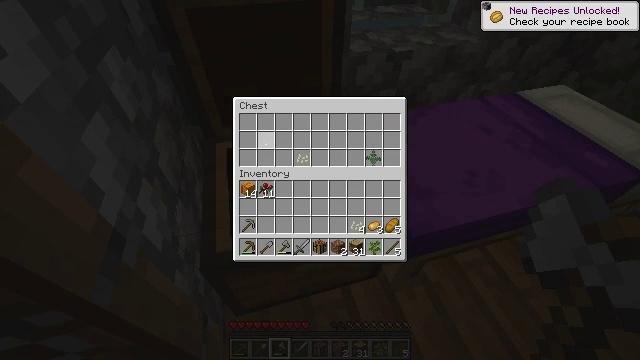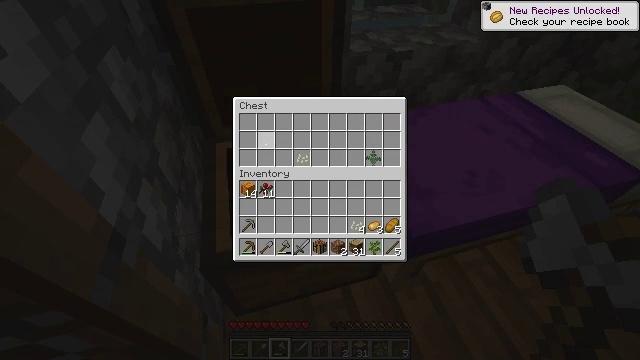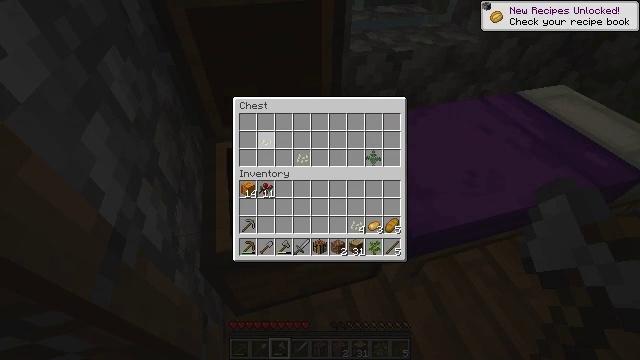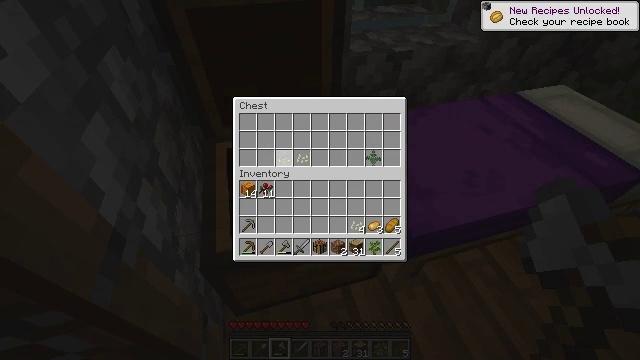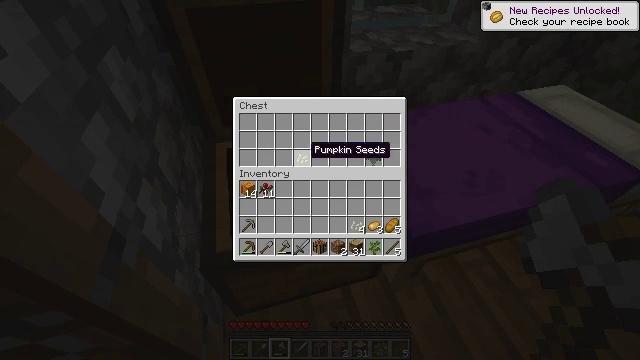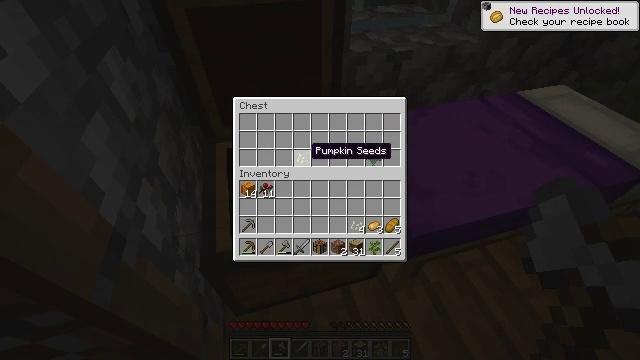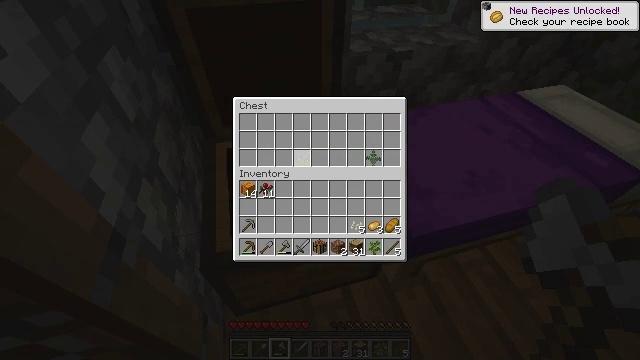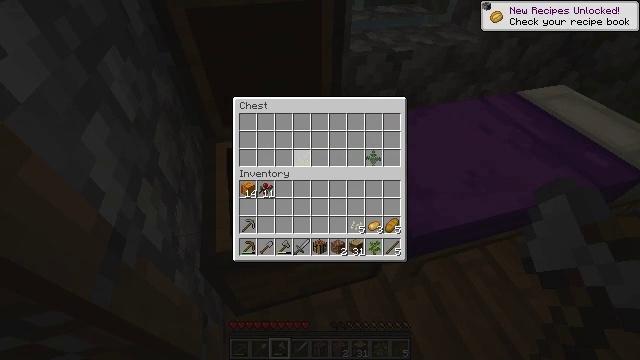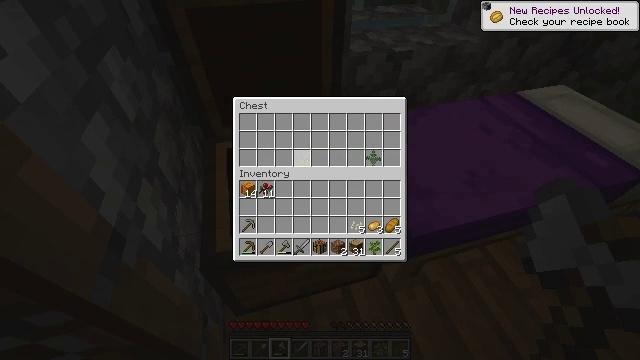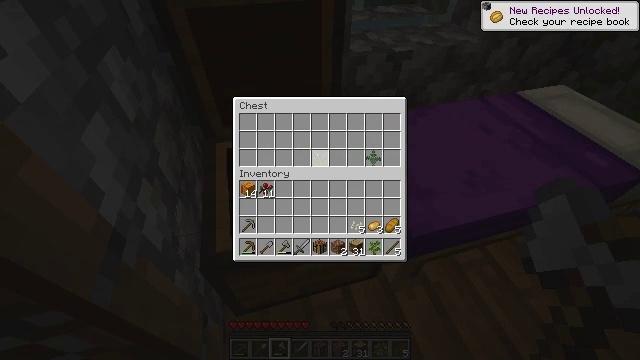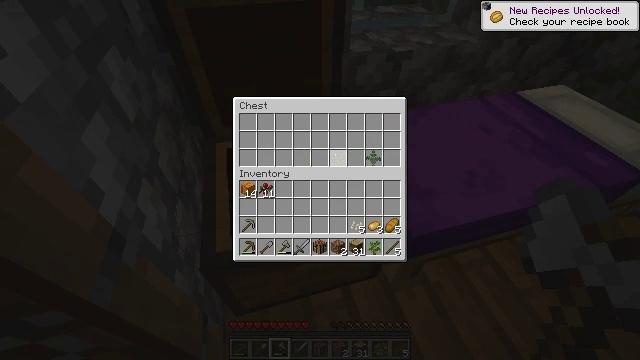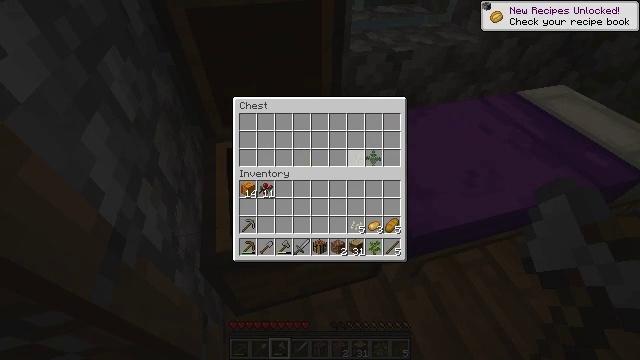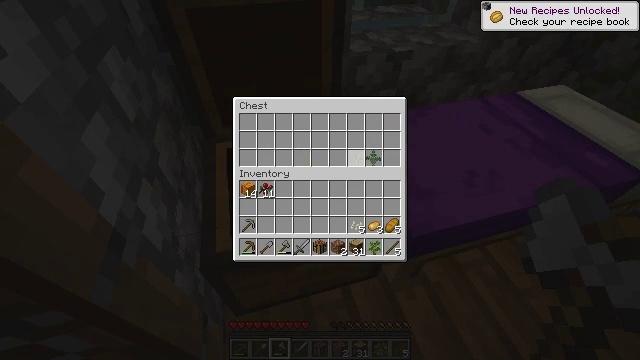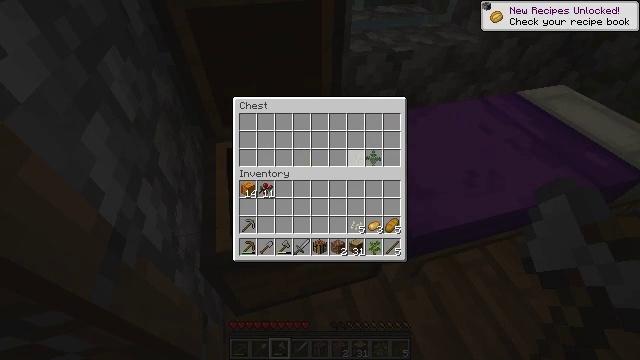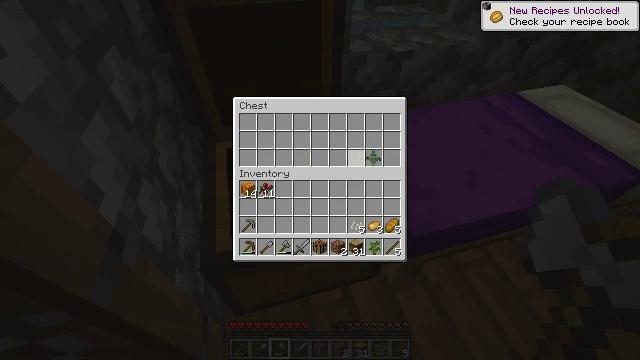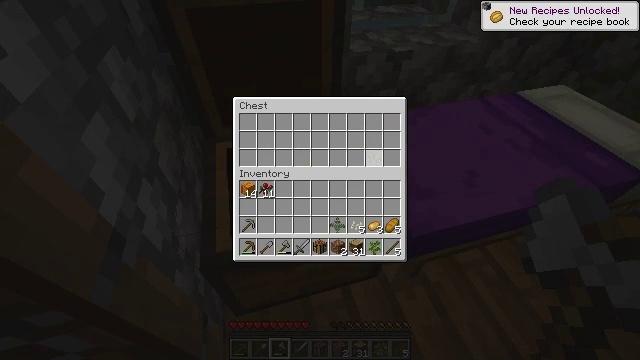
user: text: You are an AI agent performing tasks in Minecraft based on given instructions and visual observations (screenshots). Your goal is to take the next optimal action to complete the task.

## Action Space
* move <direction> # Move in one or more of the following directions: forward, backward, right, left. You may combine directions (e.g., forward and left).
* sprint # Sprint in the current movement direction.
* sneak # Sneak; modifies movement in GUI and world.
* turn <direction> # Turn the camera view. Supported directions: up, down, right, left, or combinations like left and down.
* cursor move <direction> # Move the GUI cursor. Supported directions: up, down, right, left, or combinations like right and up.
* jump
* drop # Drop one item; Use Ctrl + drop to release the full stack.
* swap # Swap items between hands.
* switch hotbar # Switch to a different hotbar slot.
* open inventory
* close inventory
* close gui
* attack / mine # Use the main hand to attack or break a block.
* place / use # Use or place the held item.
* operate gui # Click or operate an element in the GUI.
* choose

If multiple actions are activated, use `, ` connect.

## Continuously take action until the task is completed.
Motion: motion action
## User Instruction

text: Take down the purple bed.
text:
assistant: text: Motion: sneak, choose
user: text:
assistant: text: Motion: sneak
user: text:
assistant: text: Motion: sneak, cursor move right and down
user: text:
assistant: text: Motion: sneak, cursor move right and down
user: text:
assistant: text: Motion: sneak
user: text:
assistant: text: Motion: sneak, choose
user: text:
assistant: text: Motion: sneak, choose
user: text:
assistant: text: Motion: sneak, choose
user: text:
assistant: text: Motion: sneak, cursor move right
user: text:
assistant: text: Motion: sneak, cursor move right
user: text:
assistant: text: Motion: sneak, cursor move right
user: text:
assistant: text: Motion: sneak
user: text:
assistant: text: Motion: sneak
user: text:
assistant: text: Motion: sneak
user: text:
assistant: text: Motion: sneak, cursor move right, choose
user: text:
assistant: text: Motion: sneak, choose
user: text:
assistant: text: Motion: sneak, choose
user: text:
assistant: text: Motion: sneak, choose
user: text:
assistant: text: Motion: sneak
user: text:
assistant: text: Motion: sneak
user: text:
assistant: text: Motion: sneak
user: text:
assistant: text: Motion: sneak
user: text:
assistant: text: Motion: sneak
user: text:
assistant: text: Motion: sneak
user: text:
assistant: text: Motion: no_op
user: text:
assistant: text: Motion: cursor move right
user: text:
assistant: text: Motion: turn right, close gui
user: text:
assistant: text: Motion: turn right
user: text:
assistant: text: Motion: turn right and up
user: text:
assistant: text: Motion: turn right and up